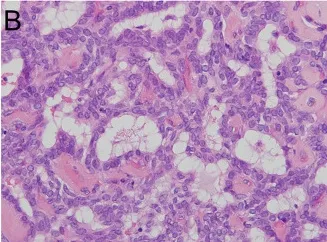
Histopathological features of TL-LGNPPA. (B) An increase in nuclear chromatin and mild nuclear atypia were found, but no nuclear polymorphism was detected. Some cells had clear chromatin; however, the nuclear groove and nuclear pseudoinclusion were absent. No mitotic figures were found, and necrosis was not identified (H&E staining, x 40).
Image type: pathology (h&e)